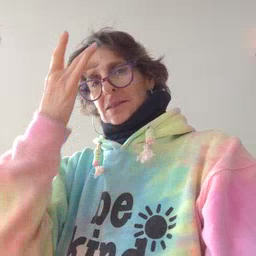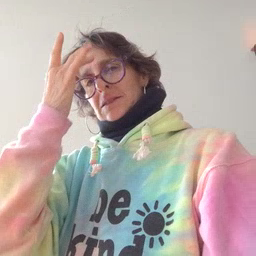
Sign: sick